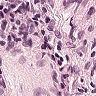
Metastatic tissue present: no